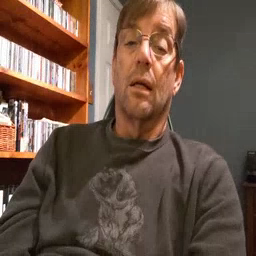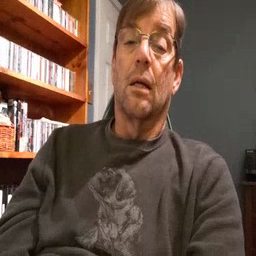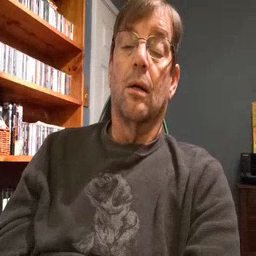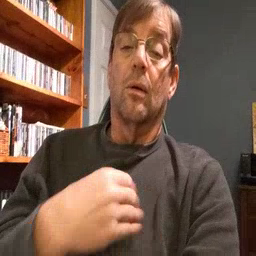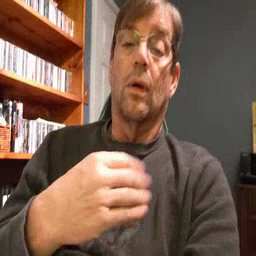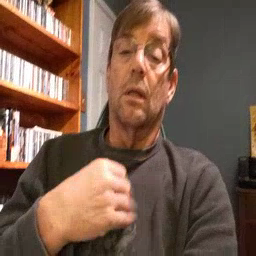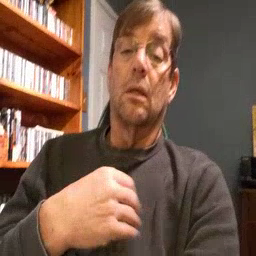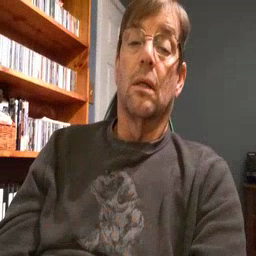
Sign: white